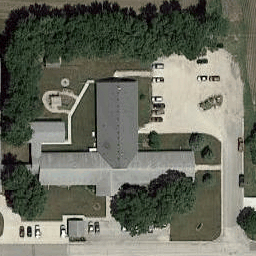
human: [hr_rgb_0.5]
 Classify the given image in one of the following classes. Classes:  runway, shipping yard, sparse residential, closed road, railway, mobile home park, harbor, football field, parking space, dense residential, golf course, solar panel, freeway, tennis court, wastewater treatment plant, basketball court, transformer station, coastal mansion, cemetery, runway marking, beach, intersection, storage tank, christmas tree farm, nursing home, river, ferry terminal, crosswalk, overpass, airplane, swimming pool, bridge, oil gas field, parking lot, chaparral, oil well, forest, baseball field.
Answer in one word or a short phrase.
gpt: nursing home